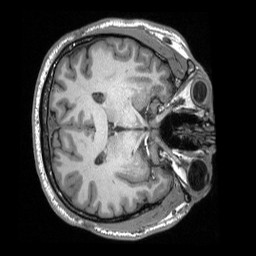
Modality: T1w
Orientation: axial
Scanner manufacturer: siemens
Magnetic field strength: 3 T
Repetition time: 2.3 s
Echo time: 0.00308 s